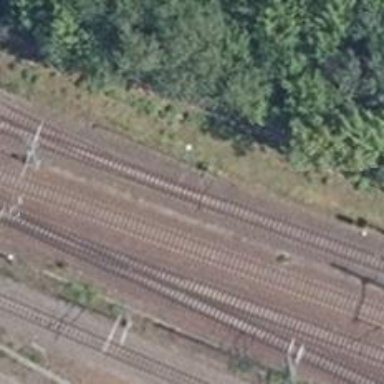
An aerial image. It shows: Railway switch.